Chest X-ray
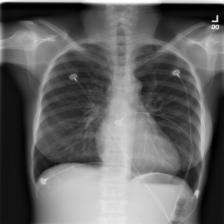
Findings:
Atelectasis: negative
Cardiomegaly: positive
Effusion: positive
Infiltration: negative
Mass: negative
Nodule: negative
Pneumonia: negative
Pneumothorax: negative
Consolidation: negative
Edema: negative
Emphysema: negative
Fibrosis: negative
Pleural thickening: negative
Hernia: negative